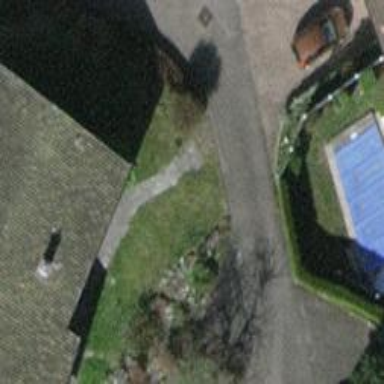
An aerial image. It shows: Alleyway designated as service road.